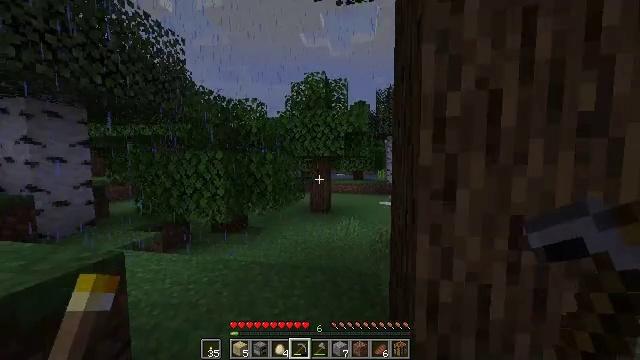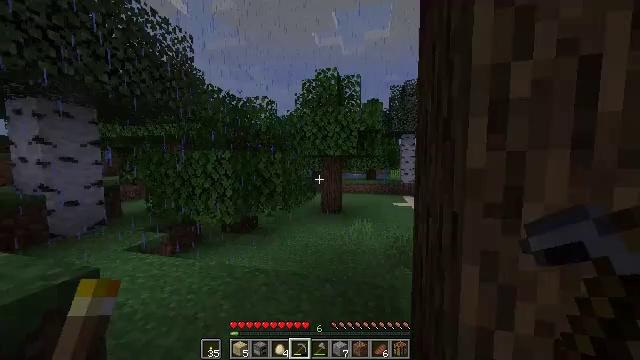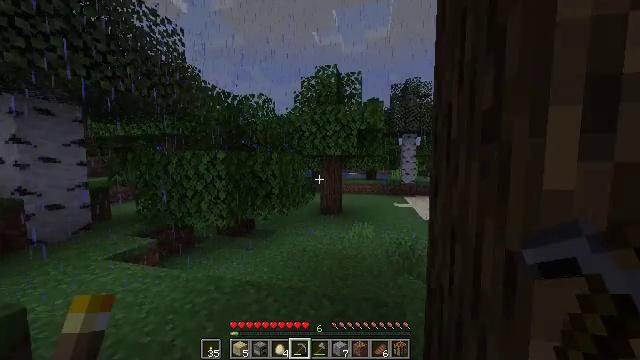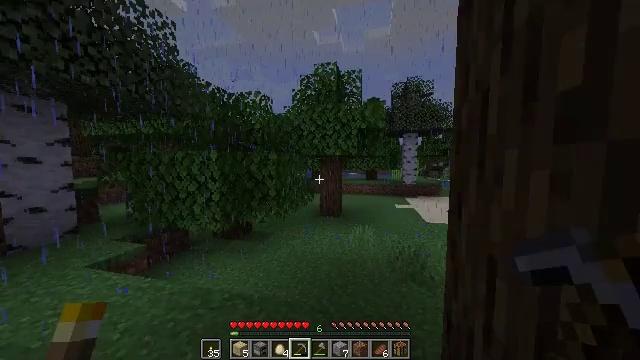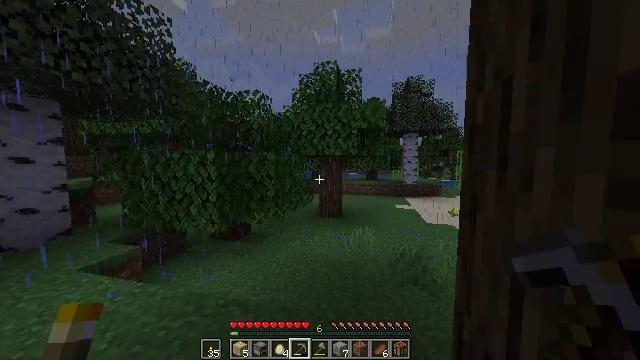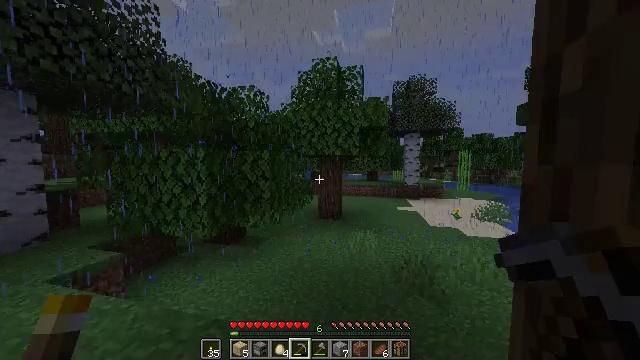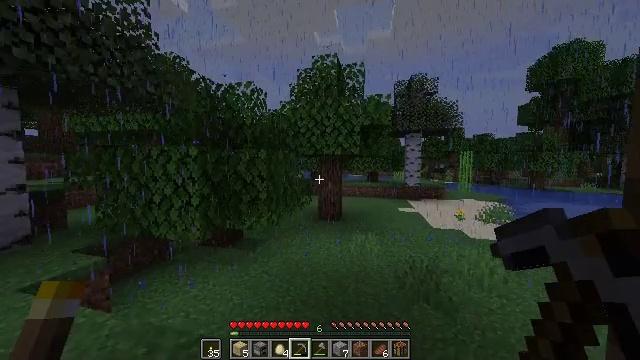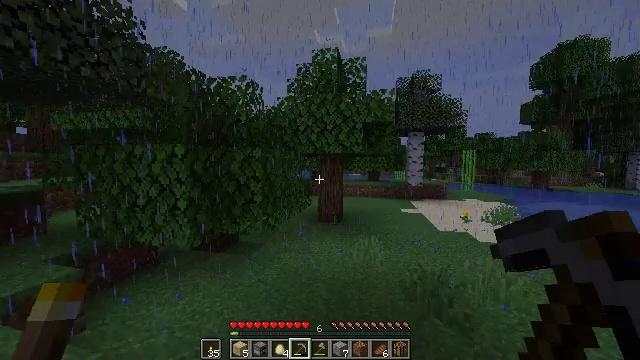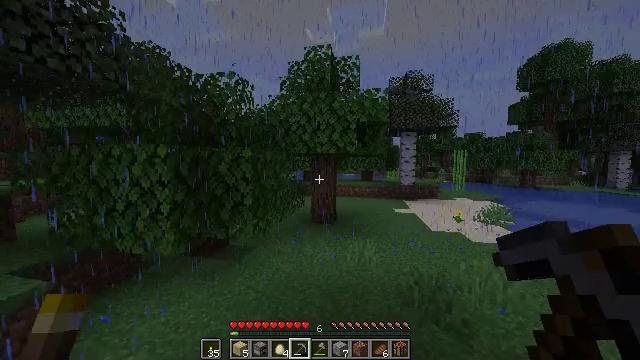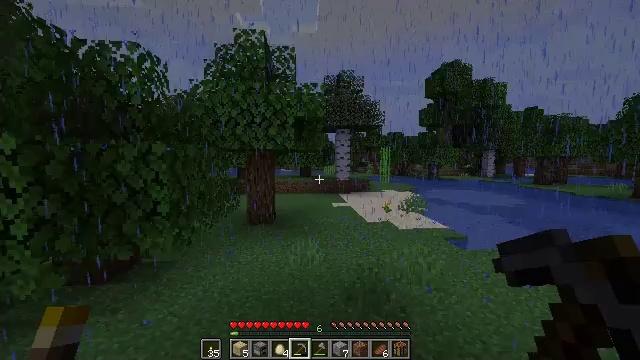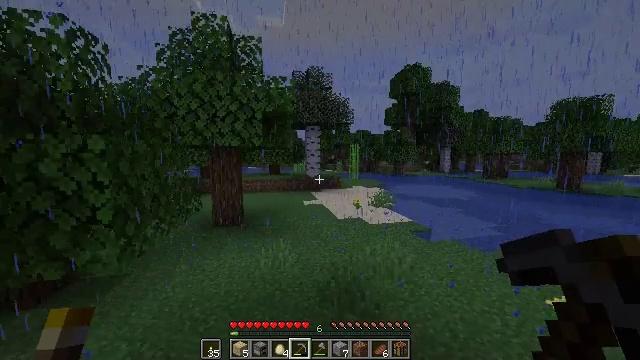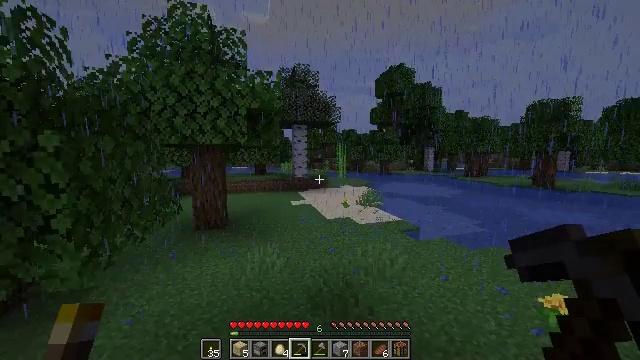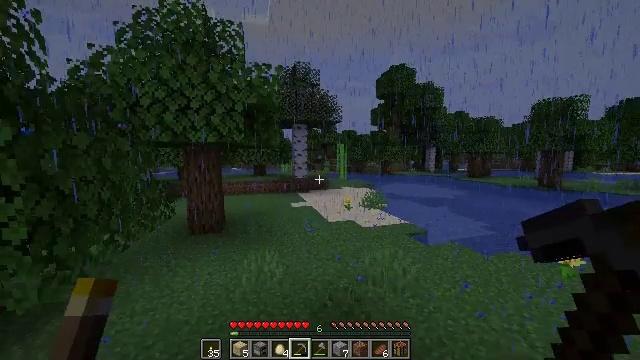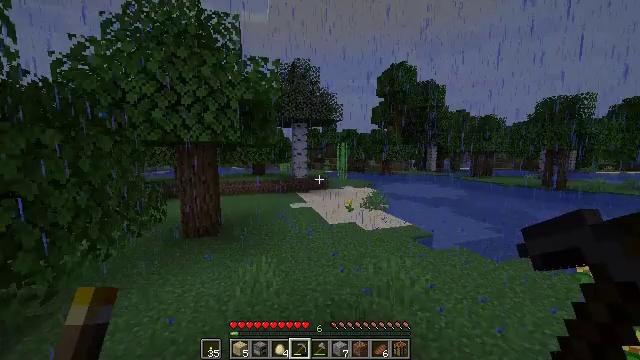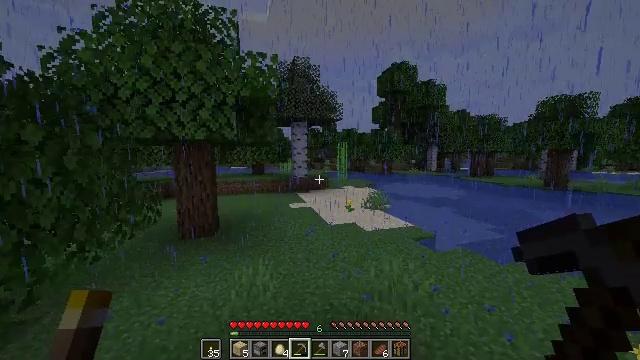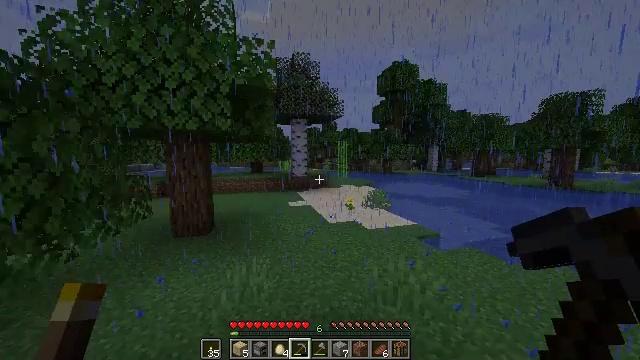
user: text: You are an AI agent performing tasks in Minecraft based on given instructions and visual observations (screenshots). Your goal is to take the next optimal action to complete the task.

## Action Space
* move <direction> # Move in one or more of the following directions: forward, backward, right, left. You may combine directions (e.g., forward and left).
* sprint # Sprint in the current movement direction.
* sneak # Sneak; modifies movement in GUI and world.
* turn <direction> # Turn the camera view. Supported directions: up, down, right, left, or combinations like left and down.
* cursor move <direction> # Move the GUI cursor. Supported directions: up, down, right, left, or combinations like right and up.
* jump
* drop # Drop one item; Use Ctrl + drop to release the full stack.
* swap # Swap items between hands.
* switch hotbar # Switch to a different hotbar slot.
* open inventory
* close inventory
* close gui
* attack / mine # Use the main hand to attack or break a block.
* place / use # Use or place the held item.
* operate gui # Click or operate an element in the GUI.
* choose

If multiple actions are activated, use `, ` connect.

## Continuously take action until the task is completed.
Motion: motion action
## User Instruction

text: Gather sugar cane for crafting.
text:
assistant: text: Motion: move forward, sprint, turn left
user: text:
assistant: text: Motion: move forward, sprint
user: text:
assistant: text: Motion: move forward, sprint
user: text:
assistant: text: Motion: move forward, sprint
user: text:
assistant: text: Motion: move forward, sprint
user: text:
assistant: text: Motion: move forward, sprint
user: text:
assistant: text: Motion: move forward, sprint
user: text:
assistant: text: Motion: move forward, sprint, turn right
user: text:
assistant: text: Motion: move forward, sprint, turn right and down
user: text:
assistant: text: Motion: move forward, sprint, turn right
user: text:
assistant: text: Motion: move forward, sprint, turn right
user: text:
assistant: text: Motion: move forward, sprint
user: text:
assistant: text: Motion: move forward, sprint
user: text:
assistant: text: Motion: move forward, sprint
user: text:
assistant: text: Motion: move forward, sprint
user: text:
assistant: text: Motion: move forward, sprint
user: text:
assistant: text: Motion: move forward, sprint
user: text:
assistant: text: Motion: move forward, sprint
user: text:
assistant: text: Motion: move forward, sprint
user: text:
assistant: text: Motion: move forward, sprint
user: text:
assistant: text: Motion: move forward, sprint, turn right
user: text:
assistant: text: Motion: move forward, sprint, turn right
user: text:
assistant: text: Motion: move forward, sprint, turn right
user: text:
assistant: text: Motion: move forward, sprint, turn right
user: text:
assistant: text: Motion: move forward, sprint, turn right
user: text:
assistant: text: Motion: move forward, sprint, turn right
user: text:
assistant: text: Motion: move forward, sprint
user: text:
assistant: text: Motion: move forward, sprint
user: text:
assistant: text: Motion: move forward, sprint
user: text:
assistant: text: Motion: move forward, sprint